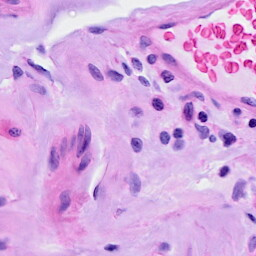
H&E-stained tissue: Ovarian